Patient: sex M, age 81
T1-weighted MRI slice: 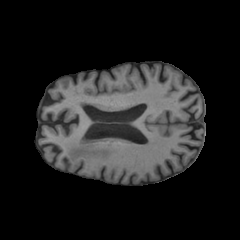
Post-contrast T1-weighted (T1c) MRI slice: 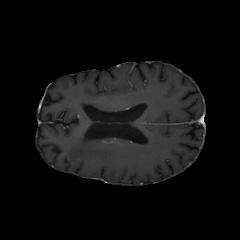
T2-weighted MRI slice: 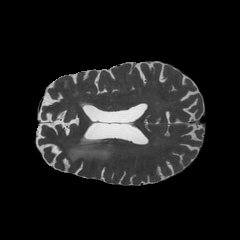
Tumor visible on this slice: yes
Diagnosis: Glioblastoma, IDH-wildtype
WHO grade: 4